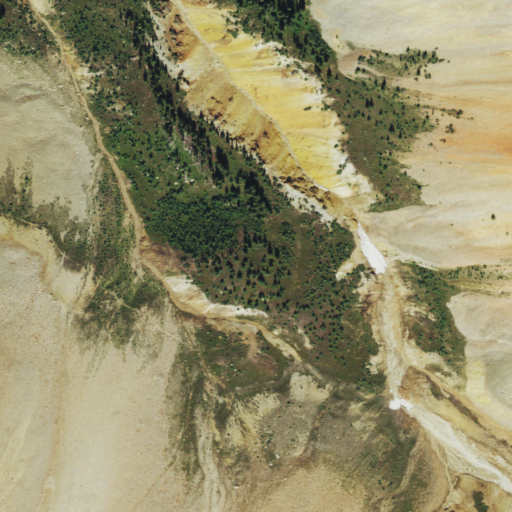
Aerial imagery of depression(s) in Colorado named Champion Basin containing grassland, barren land, and evergreen forest